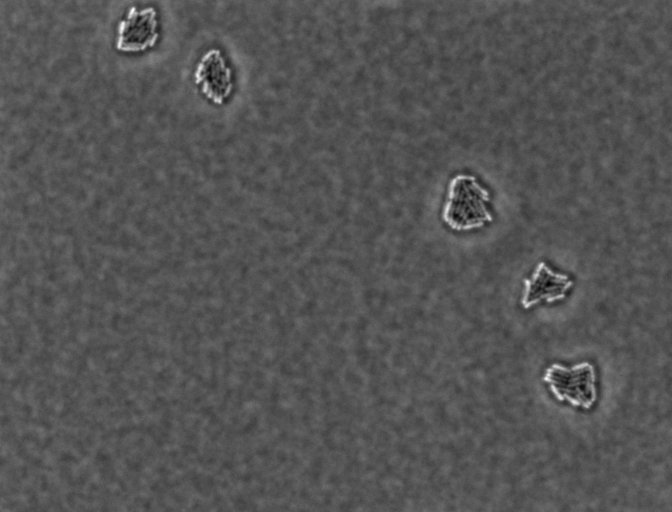
Escherichia coli 1612